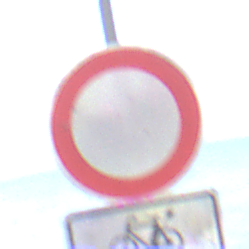
Verkehrszeichen: VerbotFahrzeugeAllerArt
Zusatzzeichen unten: EinspurigeFahrzeugeFrei6
Umgebung: Outdoor, Nature
Tageszeit: MorningAfternoon
Wetter: Clear
Licht: Natural
Jahreszeit: NotSpecified
Kontrast: HighContrast